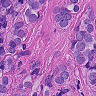
Metastatic tissue present: yes